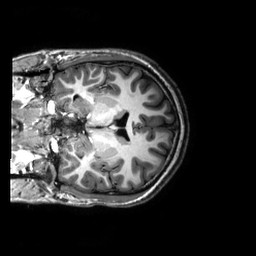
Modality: T1w
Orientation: coronal
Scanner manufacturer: philips
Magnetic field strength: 3 T
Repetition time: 0.0096 s
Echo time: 0.0046 s